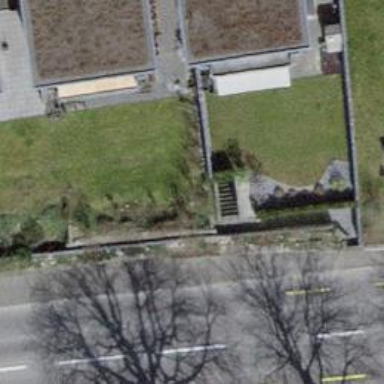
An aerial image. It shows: Hedge barrier.